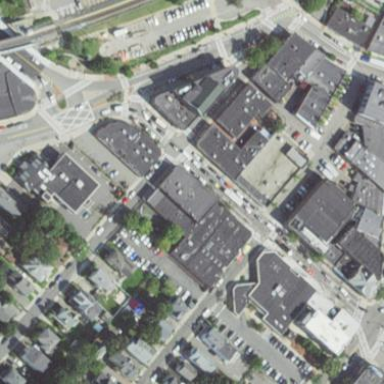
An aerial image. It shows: Retail building.